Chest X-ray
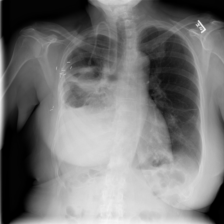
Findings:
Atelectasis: negative
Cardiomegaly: negative
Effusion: negative
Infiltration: positive
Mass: negative
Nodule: positive
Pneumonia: negative
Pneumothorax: negative
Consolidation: negative
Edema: negative
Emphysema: negative
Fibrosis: negative
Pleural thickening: positive
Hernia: negative